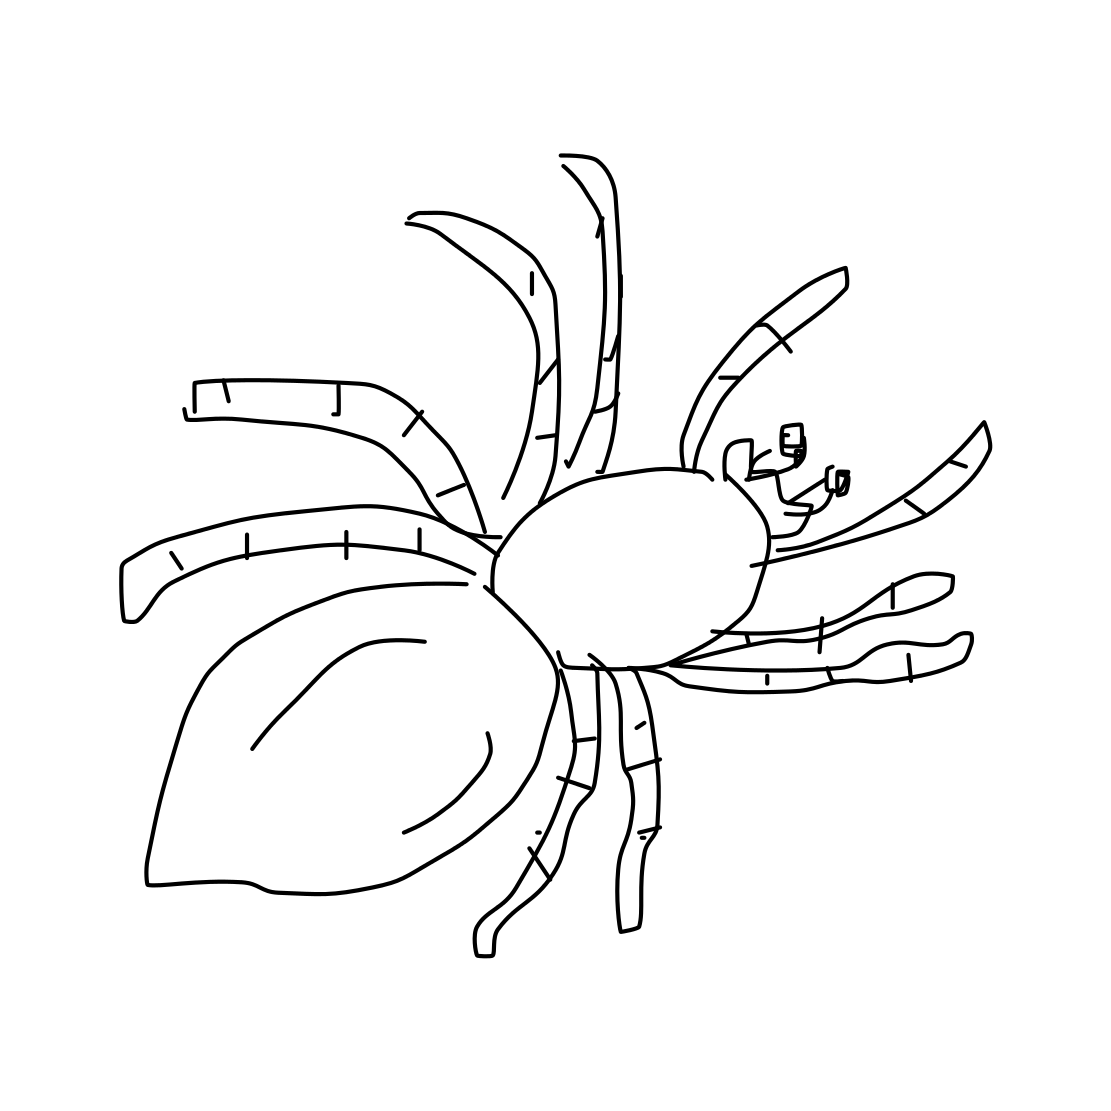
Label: spider